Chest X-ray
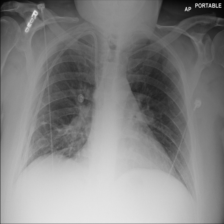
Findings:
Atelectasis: negative
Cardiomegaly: negative
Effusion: negative
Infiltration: positive
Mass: negative
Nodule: positive
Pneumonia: positive
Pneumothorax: negative
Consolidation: negative
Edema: negative
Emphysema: negative
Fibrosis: negative
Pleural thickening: negative
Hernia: negative